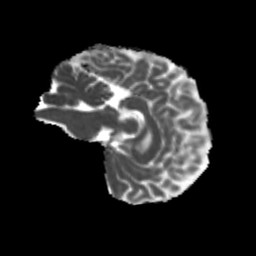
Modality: MD
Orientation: sagittal
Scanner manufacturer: siemens
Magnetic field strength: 3 T
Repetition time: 4 s
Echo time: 0.0594 s